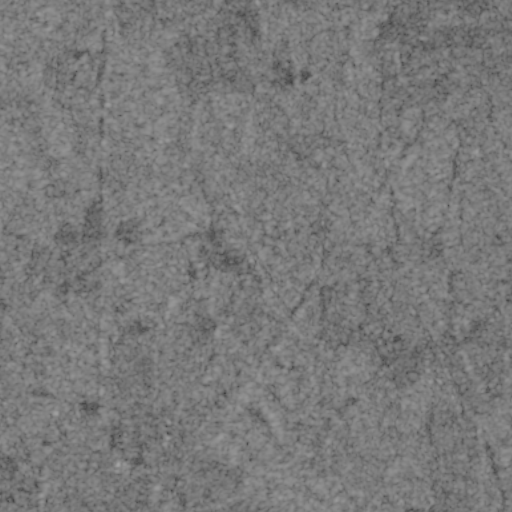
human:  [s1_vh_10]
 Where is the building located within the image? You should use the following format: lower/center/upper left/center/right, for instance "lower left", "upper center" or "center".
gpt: The building is located in the lower left of the image.
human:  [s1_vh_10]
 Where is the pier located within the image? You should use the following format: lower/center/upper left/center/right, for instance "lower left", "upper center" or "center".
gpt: The pier is located in the center left of the image.
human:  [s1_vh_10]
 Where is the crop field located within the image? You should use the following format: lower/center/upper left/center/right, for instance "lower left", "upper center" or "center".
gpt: There is no crop field in the image.

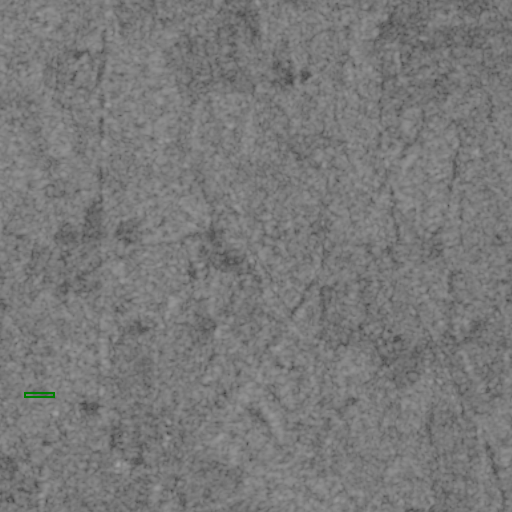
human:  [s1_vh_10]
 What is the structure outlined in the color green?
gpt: The structure outlined in green is a building.
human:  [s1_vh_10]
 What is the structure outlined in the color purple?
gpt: There is no purple outline.